Question: How to remove header title in ionic? I want to remove 'login' title inside my header.
my code
'''
<ion-view hide-back-button="true">
<ion-nav-buttons side="left">
<button menu-toggle="left" class="button button-icon icon ion-navicon"></button>
<h1 class="title"><img class="title-image" src="img/header_logo.png" /></h1>
</ion-nav-buttons>
<ion-content class="has-header">
<ion-list>
<ion-item ng-repeat="playlist in playlists" href="#/app/home/{{playlist.id}}">
{{playlist.title}}
</ion-item>
</ion-list>
</ion-content>
</ion-view>
'''
Current issue

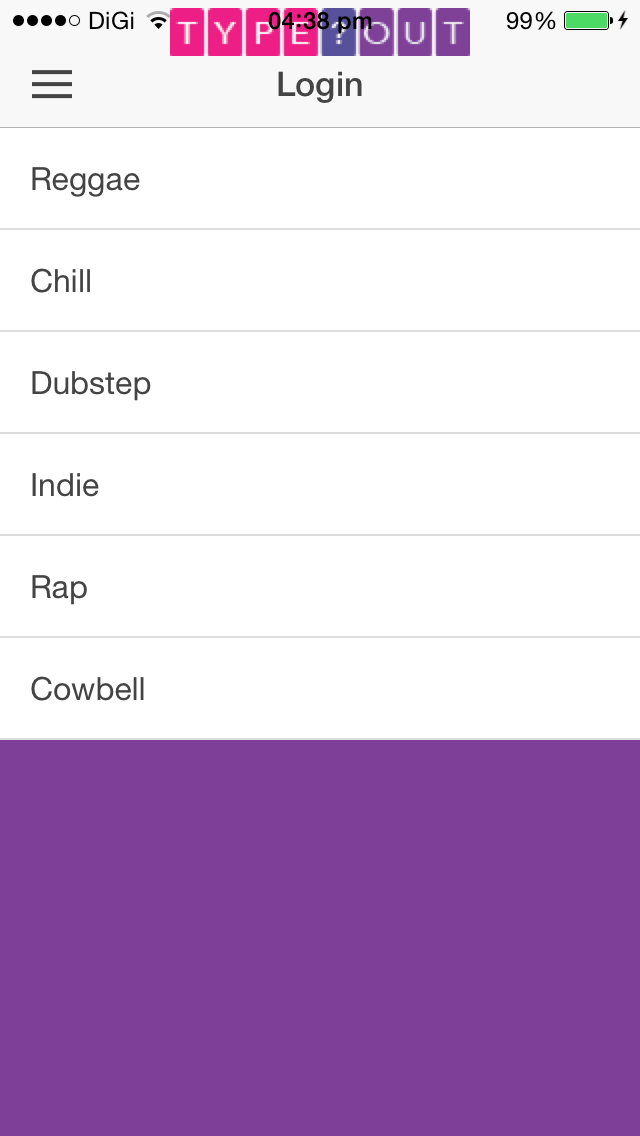
Answer: How about this:
'''
<ion-view title=''>
'''
Put any html content inside title and it will re rendered as html.
'''
<ion-view title='<img class="title-image" src="images/logo.png" />'>
'''